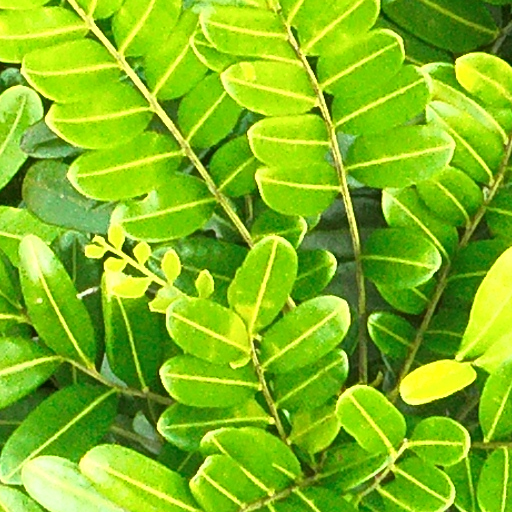
Species: Jacaranda copaia
GBIF accepted scientific name: Jacaranda copaia
Crown area (m\u00b2): 116.071